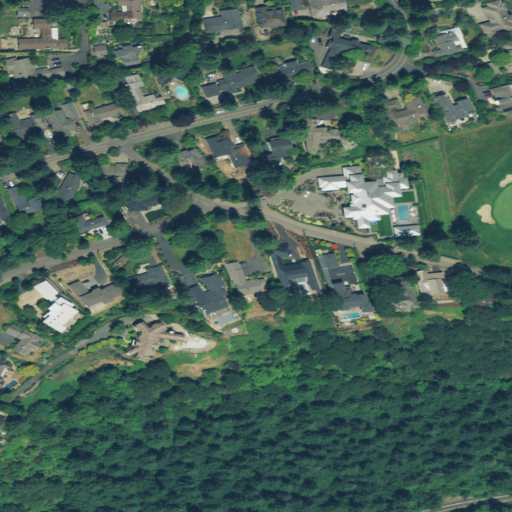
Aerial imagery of mountain in Oregon named Iron Mountain containing low intensity development, open development, mixed forest, evergreen forest, medium intensity development, pasture, and high intensity development